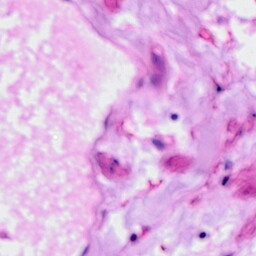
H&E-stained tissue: Ovarian